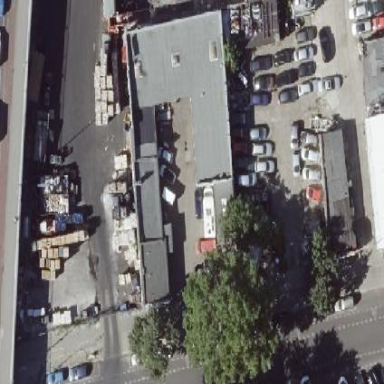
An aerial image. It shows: Retail building with skillion roof shape.